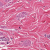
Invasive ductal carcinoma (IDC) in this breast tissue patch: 0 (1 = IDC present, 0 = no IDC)